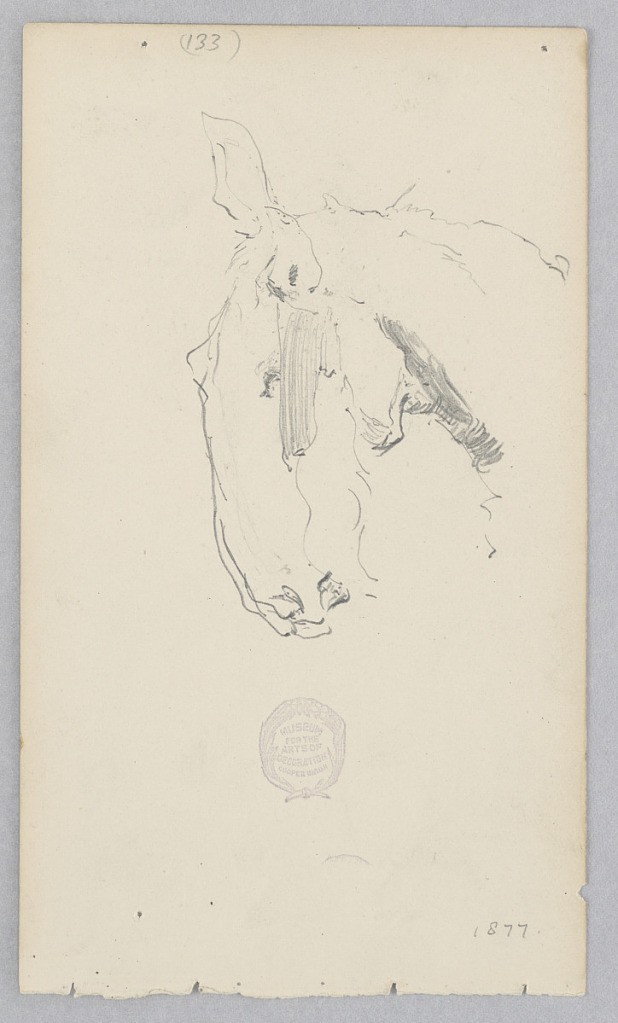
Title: Horse
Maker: Robert Frederick Blum, American, 1857–1903
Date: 1877
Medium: Graphite on wove paper
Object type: Drawing
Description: Sketch of a horse's head.